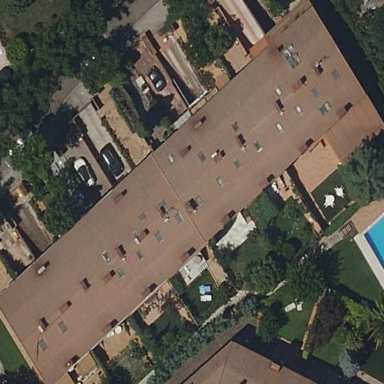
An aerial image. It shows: Terrace building.